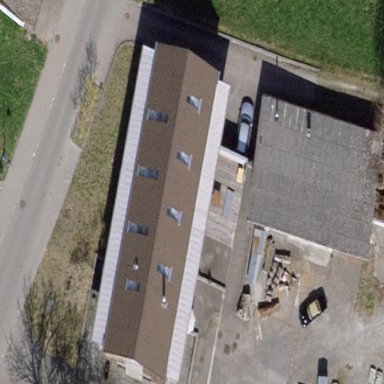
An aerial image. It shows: Building with gabled brown roof.